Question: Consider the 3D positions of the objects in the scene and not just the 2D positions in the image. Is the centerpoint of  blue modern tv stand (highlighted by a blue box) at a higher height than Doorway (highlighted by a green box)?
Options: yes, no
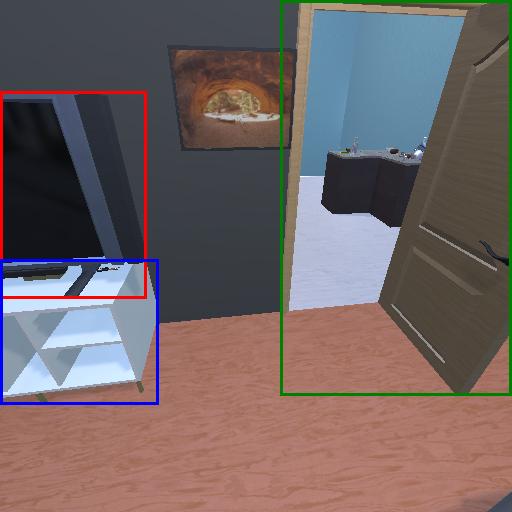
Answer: yes